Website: macys
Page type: gifting
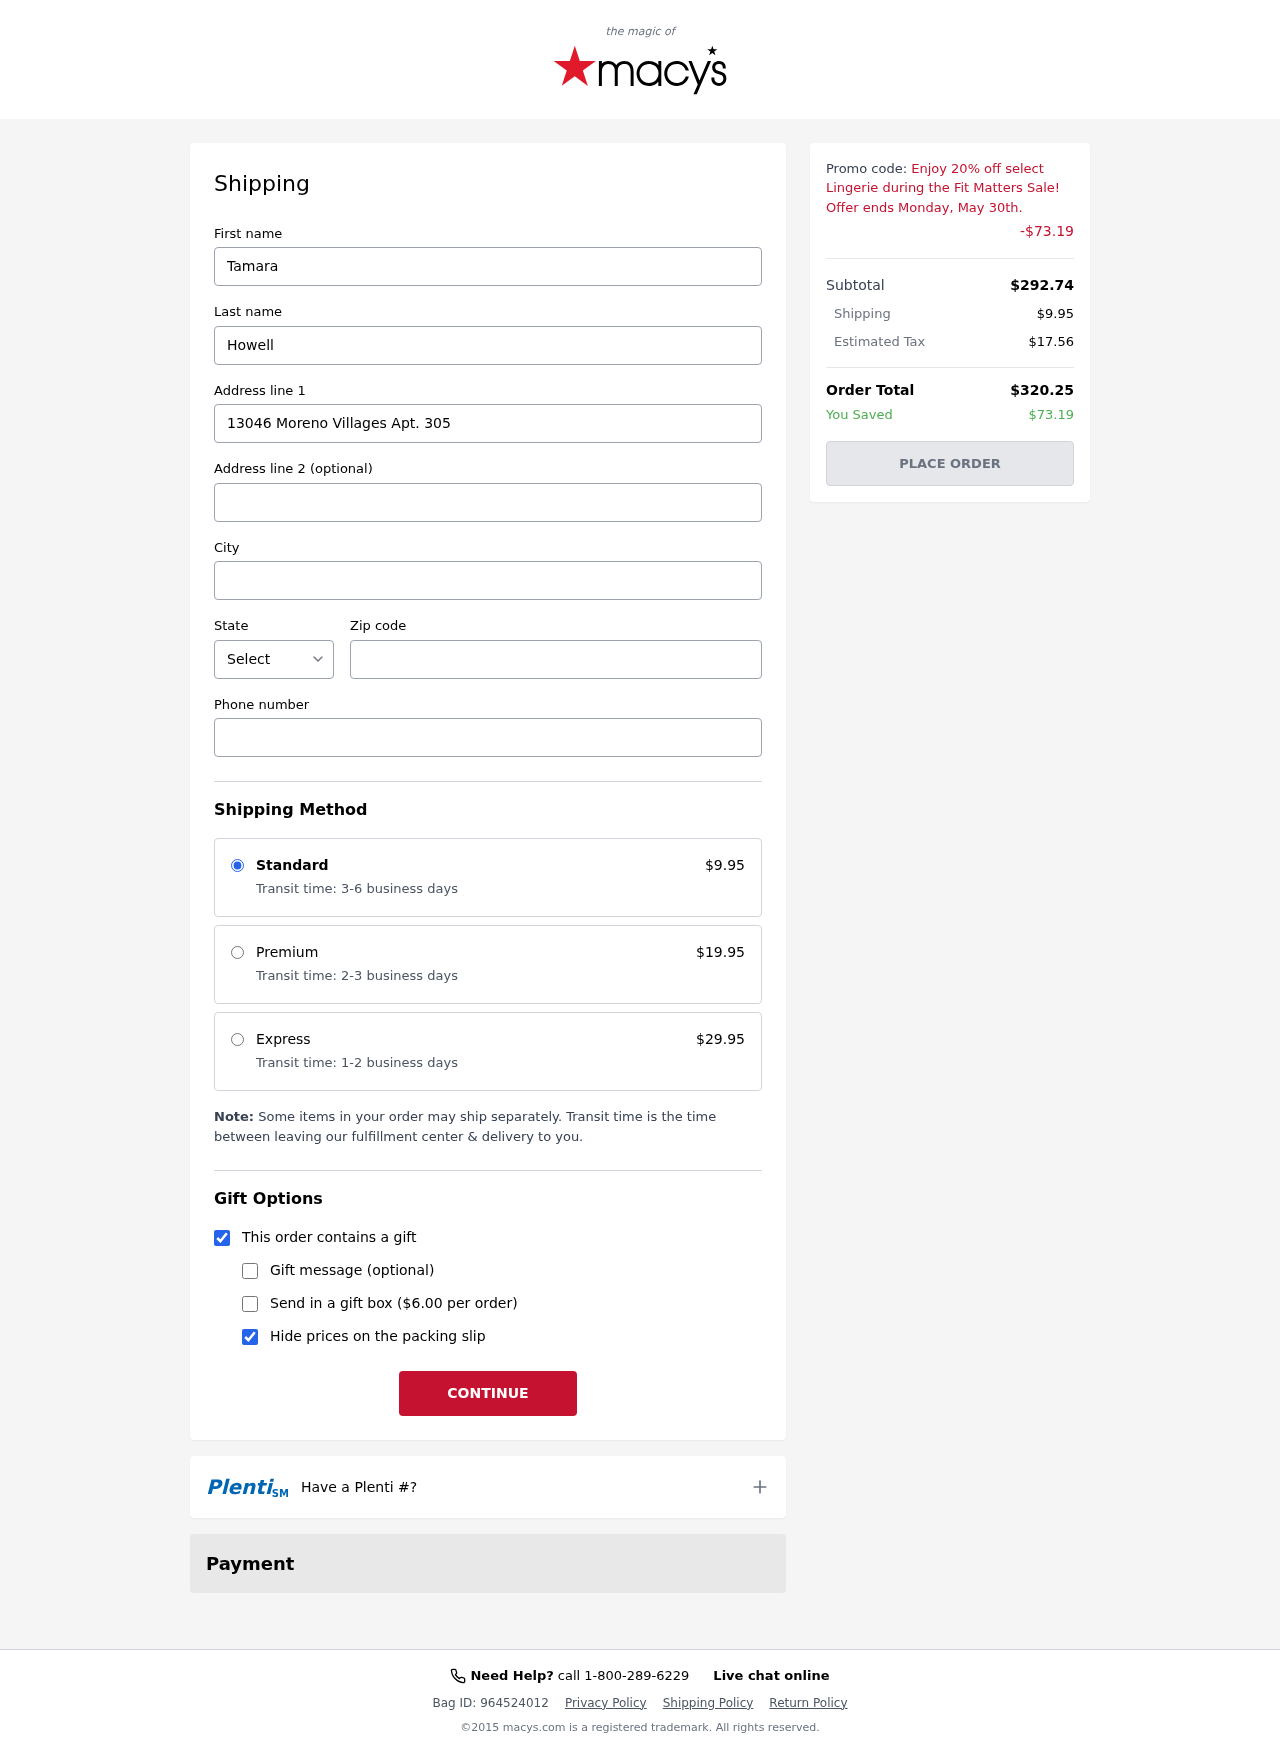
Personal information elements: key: PII_CITY
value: Eileenborough
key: PII_FIRSTNAME
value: Tamara
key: PII_LASTNAME
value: Howell
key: PII_PHONE
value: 7243110546
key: PII_POSTCODE
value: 46831
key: PII_STATE_ABBR
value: MO
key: PII_STREET
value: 13046 Moreno Villages Apt. 305
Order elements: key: ORDER_SHIPPING_COST
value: $9.95
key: ORDER_DISCOUNT
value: -$73.19
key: ORDER_SUBTOTAL
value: $292.74
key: ORDER_TAX
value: $17.56
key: ORDER_TOTAL
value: $320.25
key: ORDER_SAVINGS
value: $73.19